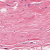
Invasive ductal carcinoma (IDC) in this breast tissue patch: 0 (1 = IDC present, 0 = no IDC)